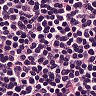
Metastatic tissue present: no